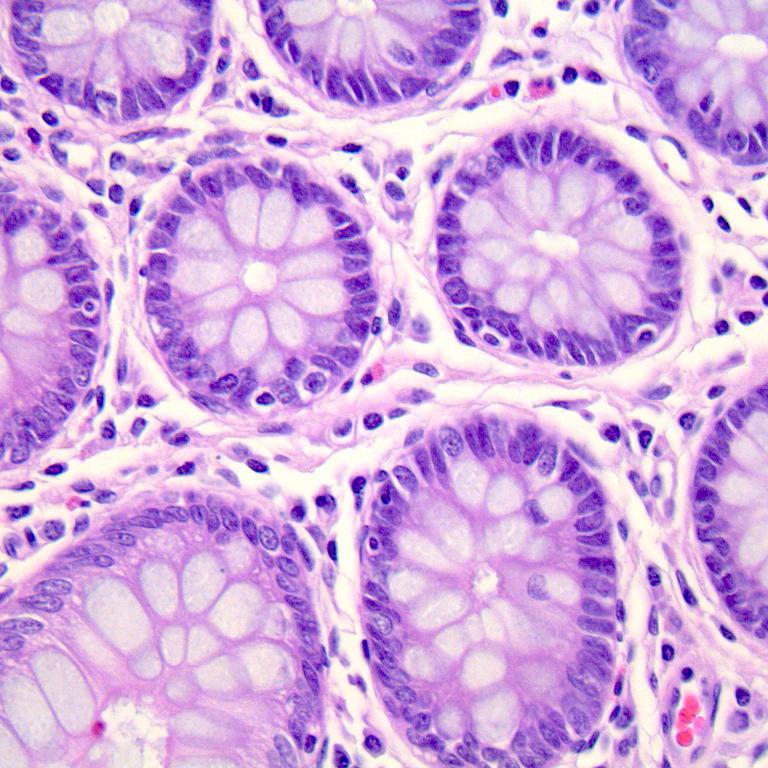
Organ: colon
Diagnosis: benign